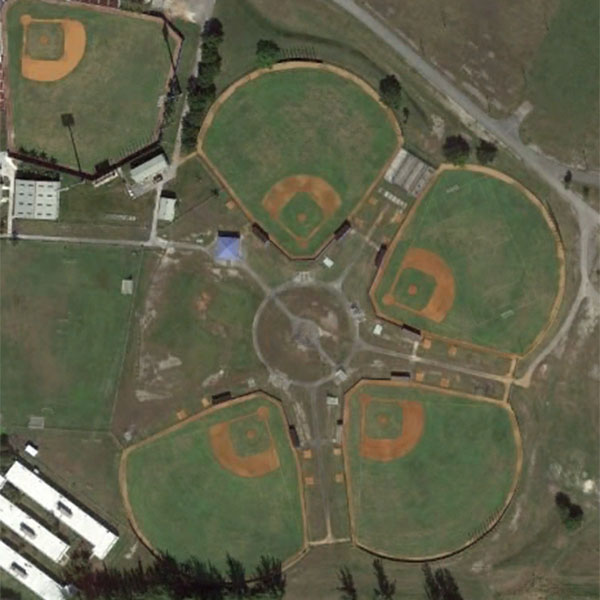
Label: BaseballField